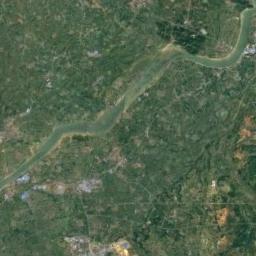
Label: river